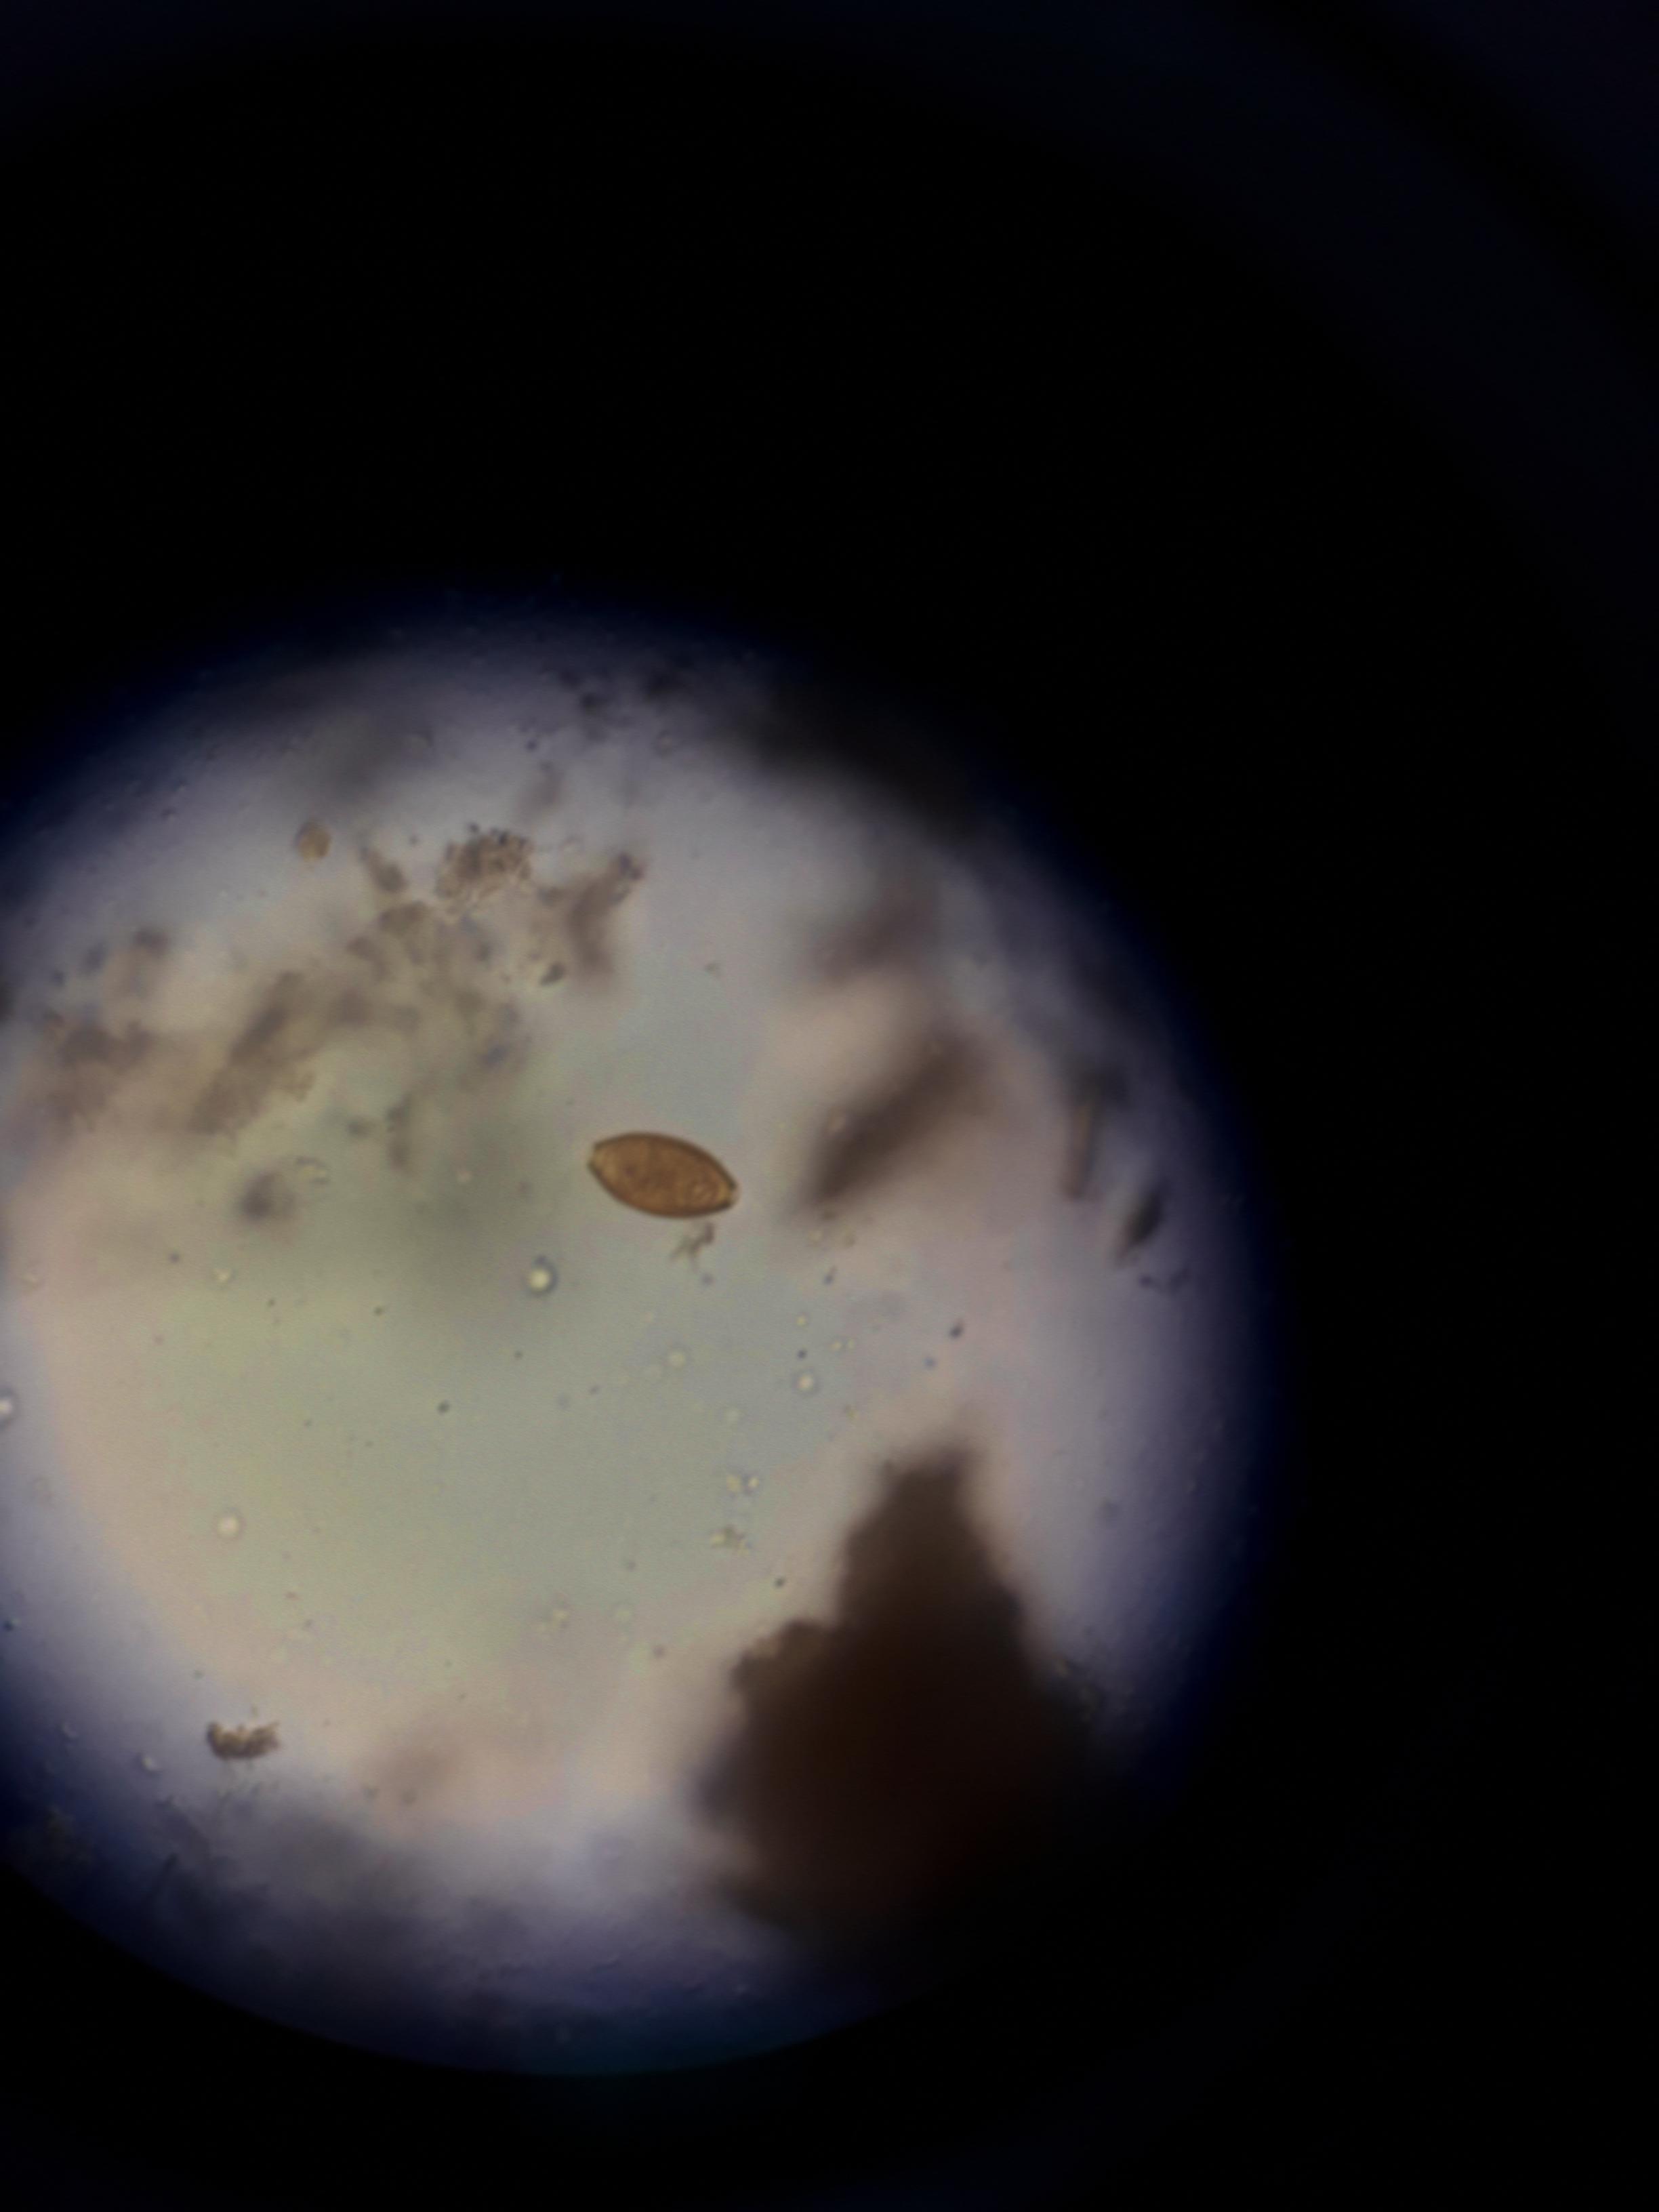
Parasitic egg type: Trichuris trichiura